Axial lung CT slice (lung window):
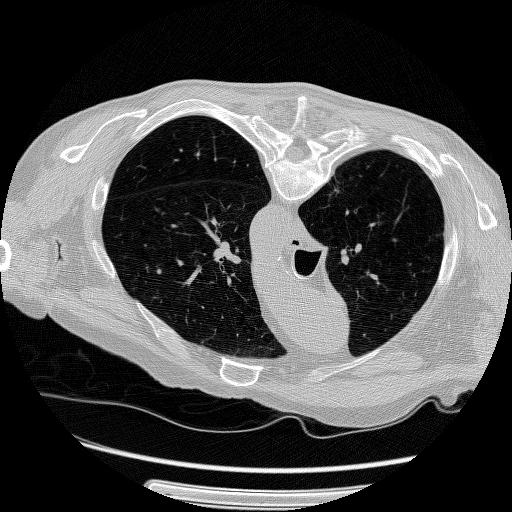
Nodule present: no